Field crop: maize
Growth stage: 2
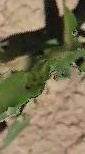
Species: maize